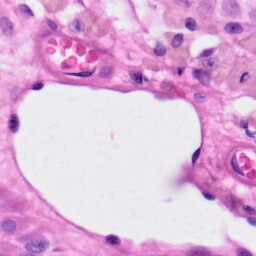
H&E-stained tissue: Skin